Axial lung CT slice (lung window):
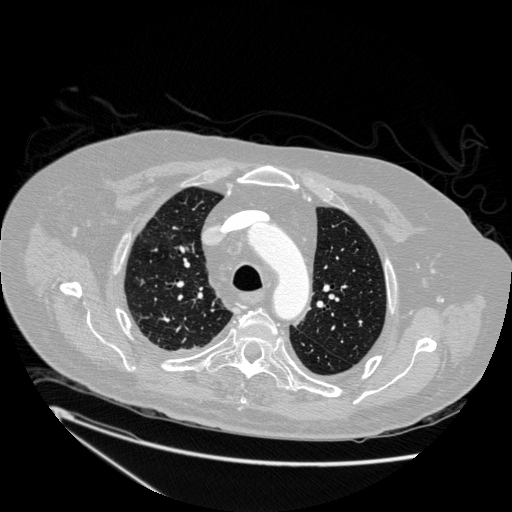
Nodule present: no